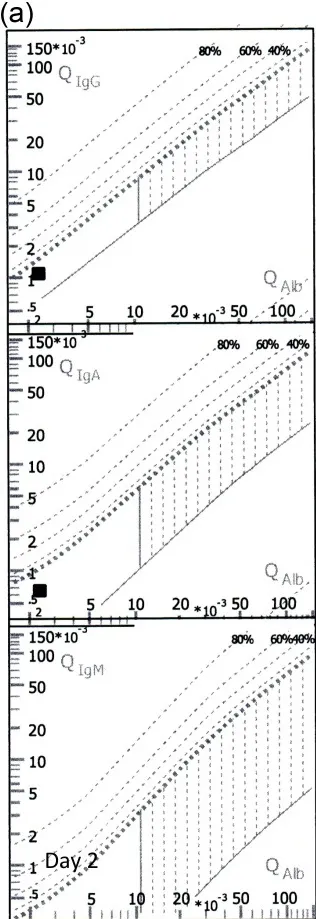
Reibergrams for IgG, IgA, IgM, and albumin ratios in CSF and serum samples.
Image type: chart (chart)